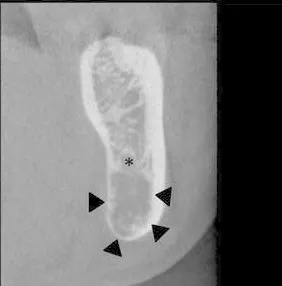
Computerized tomogram findings. B; The lingual cortex adjacent to the lesion showed erosive changes.
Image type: radiology (ct)